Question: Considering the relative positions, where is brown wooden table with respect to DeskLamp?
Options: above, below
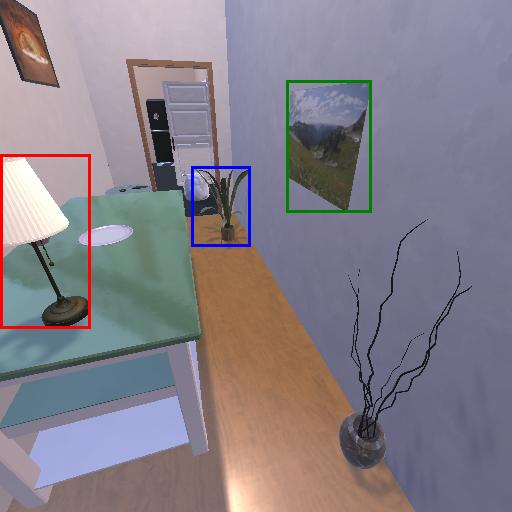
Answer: above